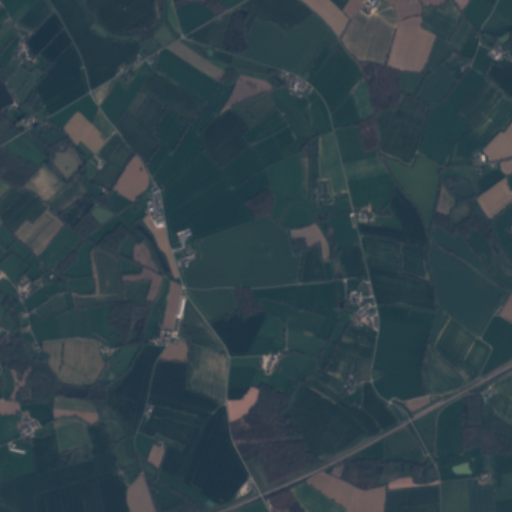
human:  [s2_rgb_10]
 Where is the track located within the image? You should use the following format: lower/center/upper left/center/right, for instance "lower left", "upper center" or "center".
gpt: The track is located in the center left of the image.
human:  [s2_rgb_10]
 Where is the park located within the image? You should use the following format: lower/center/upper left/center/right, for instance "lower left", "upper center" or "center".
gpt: There is no park in the image.